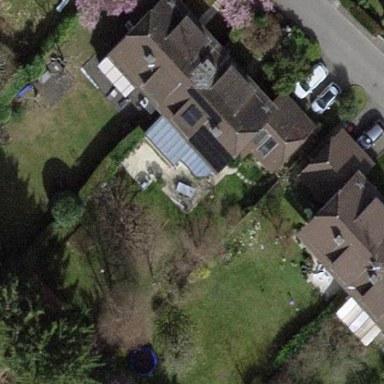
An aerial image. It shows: Garden surrounded by fence.